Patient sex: M
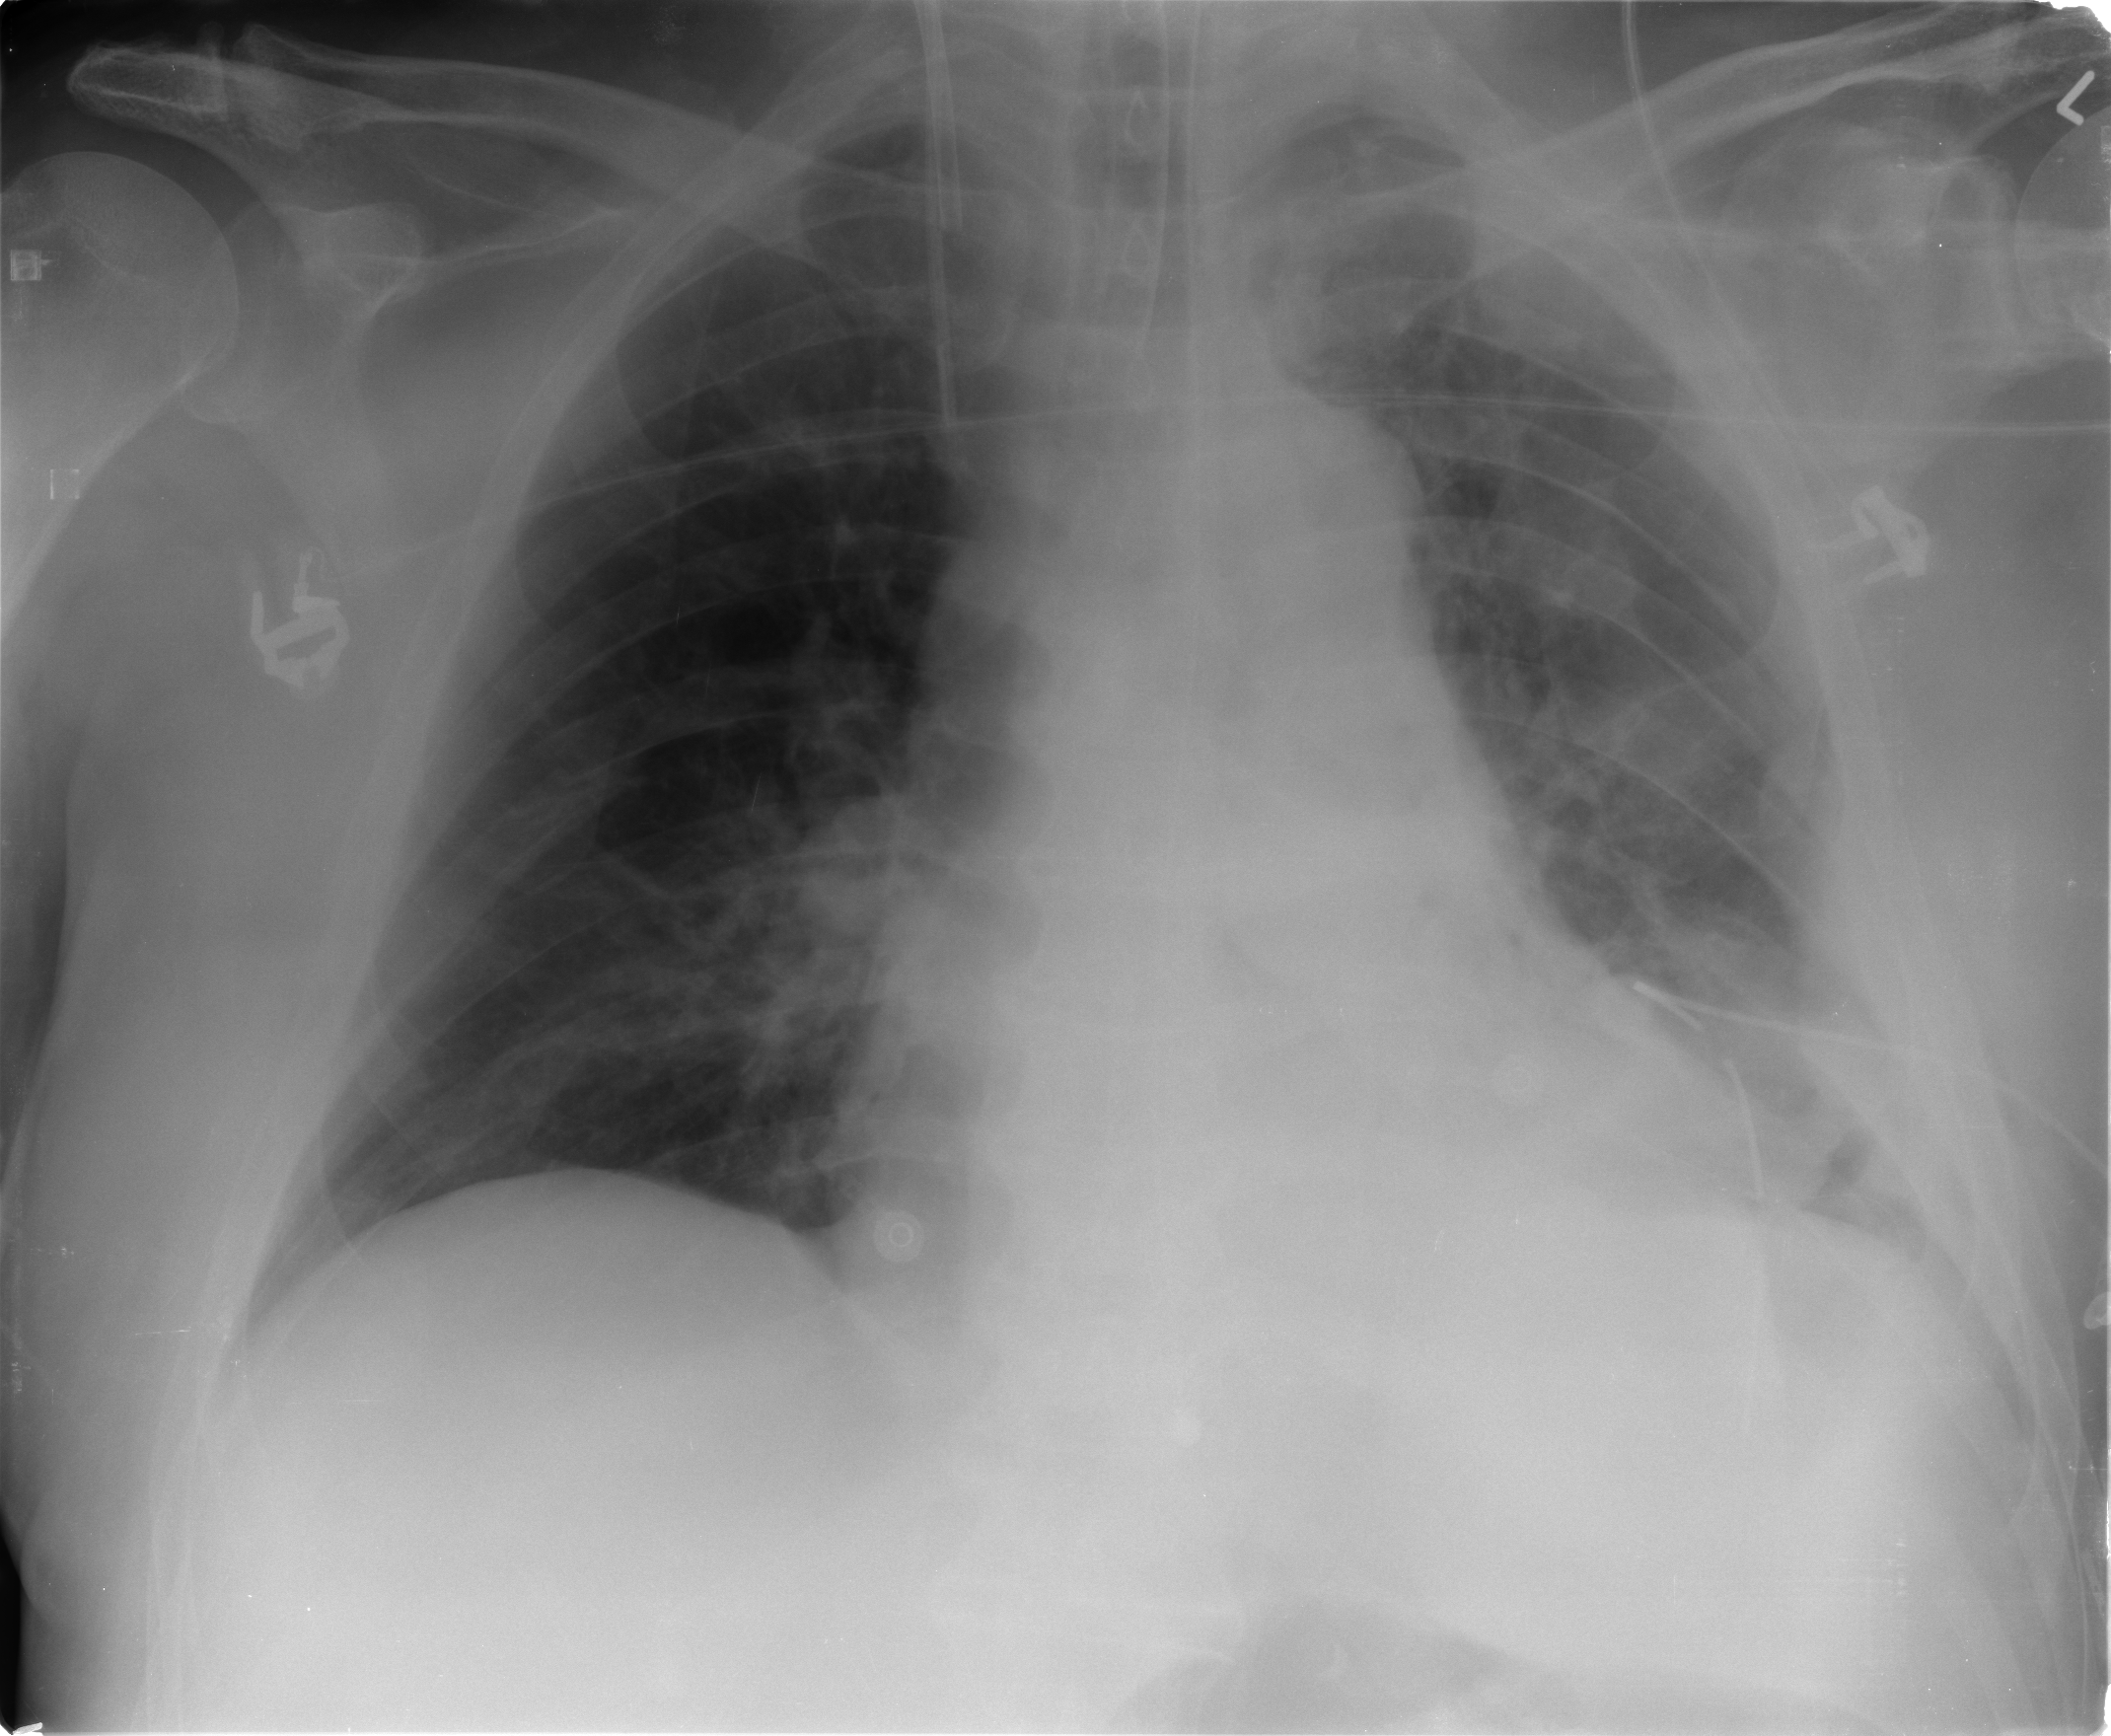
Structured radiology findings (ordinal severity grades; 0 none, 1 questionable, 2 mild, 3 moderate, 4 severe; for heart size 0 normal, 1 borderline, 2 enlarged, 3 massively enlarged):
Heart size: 2
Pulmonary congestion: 1
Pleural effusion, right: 0
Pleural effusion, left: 2
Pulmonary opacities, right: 0
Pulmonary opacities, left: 1
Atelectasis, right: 1
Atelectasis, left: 2